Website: walmart
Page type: receipt
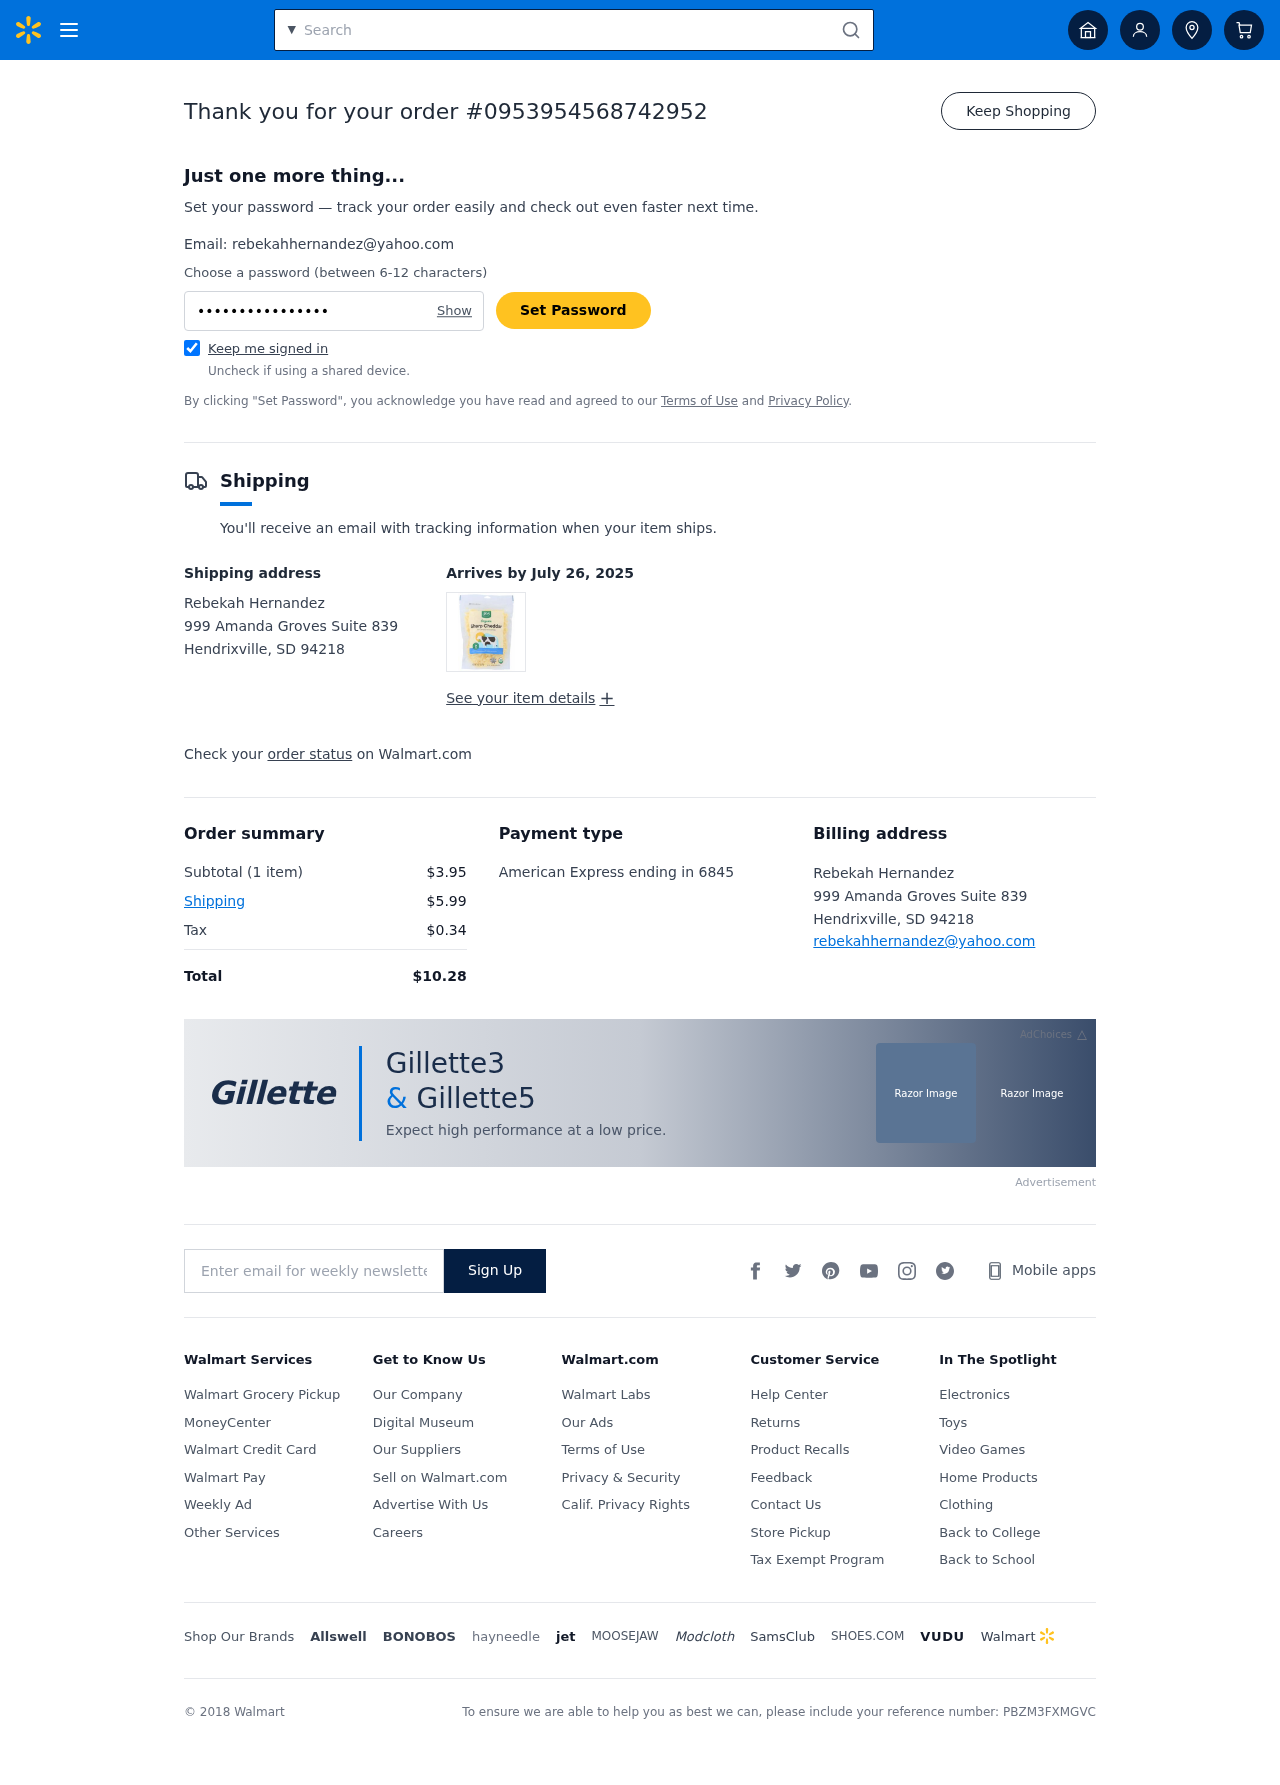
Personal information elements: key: PII_CARD_LAST4
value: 6845
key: PII_CARD_TYPE
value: American Express
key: PII_CITY_STATE_ZIP
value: Hendrixville, SD 94218
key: PII_EMAIL
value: rebekahhernandez@yahoo.com
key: PII_FULLNAME
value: Rebekah Hernandez
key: PII_STREET
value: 999 Amanda Groves Suite 839
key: PII_FULLNAME2
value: Rebekah Hernandez
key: PII_CITY
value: Hendrixville
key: PII_STATE_ABBR
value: SD
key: PII_POSTCODE
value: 94218
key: PII_POSTCODE_FULL
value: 94218
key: PII_CITY_STATE
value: Hendrixville, SD
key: PII_POSTCODE_NUMERIC
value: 94218
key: PII_EMAIL2
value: rebekahhernandez@yahoo.com
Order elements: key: ORDER_ID
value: #0953954568742952
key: ORDER_DELIVERY_DATE
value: July 26, 2025
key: ORDER_NUM_ITEMS
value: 1 item
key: ORDER_SUBTOTAL
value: $3.95
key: ORDER_SHIPPING_COST
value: $5.99
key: ORDER_TAX
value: $0.34
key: ORDER_TOTAL
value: $10.28
Search elements: key: HEADER_SEARCH
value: Search